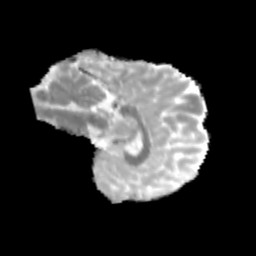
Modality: MD
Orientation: sagittal
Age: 13
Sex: male
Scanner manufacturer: siemens
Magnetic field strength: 3 T
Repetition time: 3.8 s
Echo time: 0.07 s